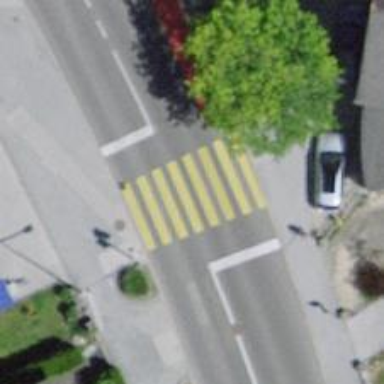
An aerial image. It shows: Marked crossing on the road.